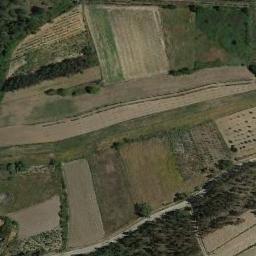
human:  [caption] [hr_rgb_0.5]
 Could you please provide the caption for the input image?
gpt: The bare and green terrace is next to some trees .

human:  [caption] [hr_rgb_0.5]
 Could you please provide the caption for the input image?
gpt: Lots of green plants are on the terrace .

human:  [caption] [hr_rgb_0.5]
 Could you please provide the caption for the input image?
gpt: Many irregularly shaped brown and green mixed farm fields .

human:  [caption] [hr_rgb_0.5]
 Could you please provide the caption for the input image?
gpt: Many trees are planted in the terraces which are in the middle of the image .

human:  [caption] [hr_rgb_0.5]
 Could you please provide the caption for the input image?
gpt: There are some green trees beside the terraces .